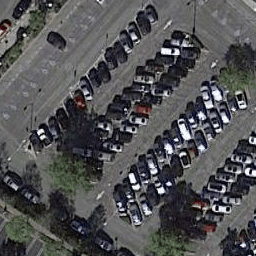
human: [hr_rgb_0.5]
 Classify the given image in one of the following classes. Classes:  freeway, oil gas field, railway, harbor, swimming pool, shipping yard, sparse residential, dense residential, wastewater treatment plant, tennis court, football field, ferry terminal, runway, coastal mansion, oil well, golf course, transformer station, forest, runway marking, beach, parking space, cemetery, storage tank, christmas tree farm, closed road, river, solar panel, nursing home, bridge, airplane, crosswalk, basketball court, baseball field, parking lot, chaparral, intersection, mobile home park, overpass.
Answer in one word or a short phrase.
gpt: parking lot